Field crop: maize
Growth stage: 2
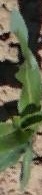
Species: maize